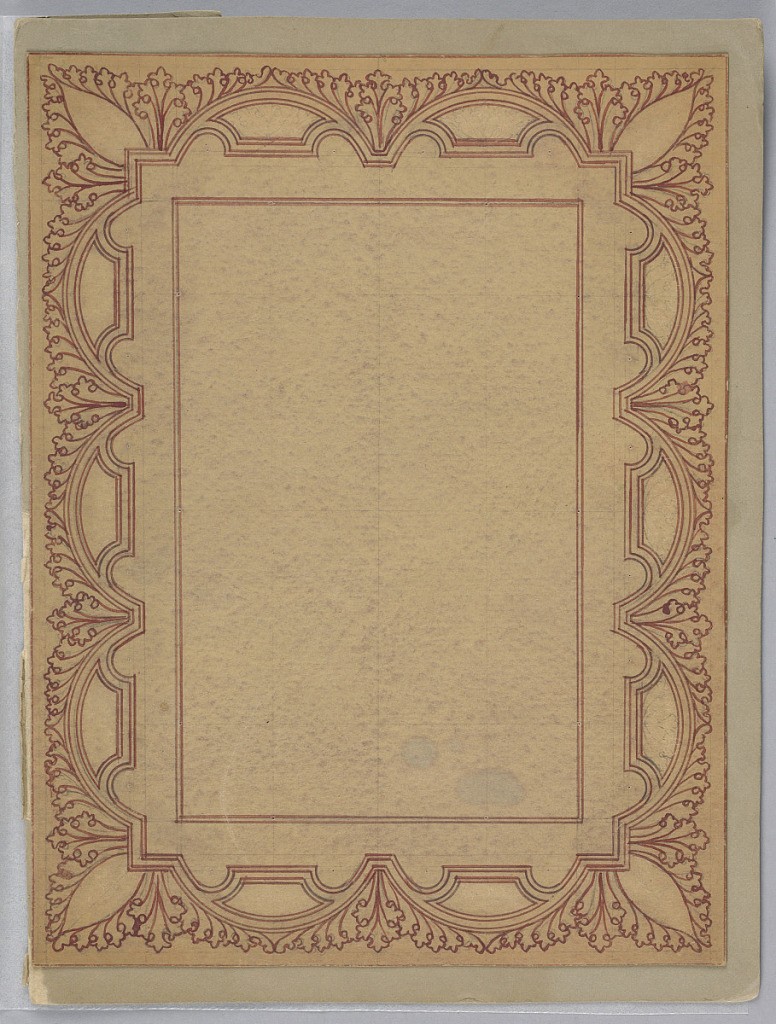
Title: Design for a Book Cover and Book Binding
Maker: Alice Cordelia Morse, American, 1863–1961
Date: ca. 1887–1903
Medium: Brush and gouache on paper
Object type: Drawing
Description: On tan ground, red-burgundy frame composed of lettuce-like leaves and arcs.